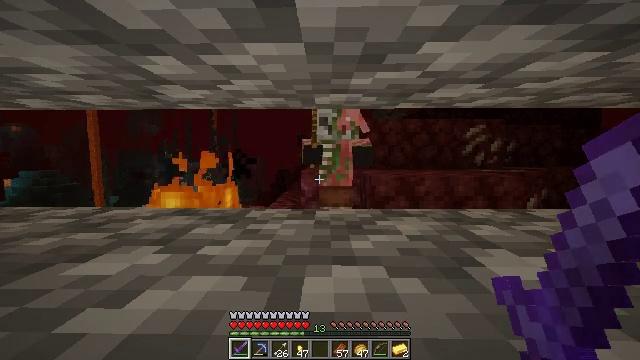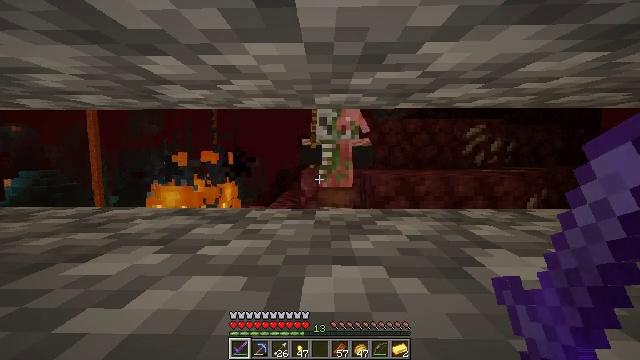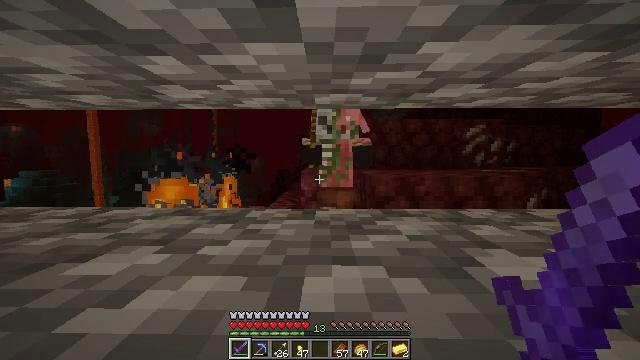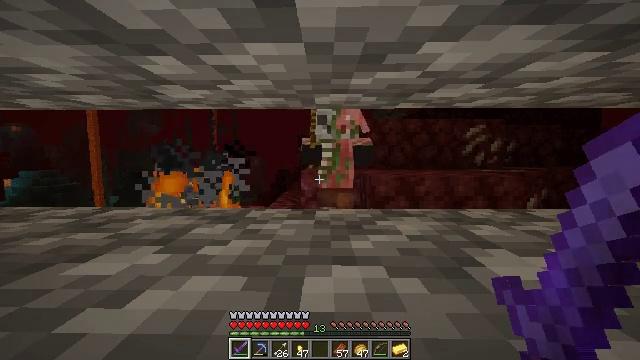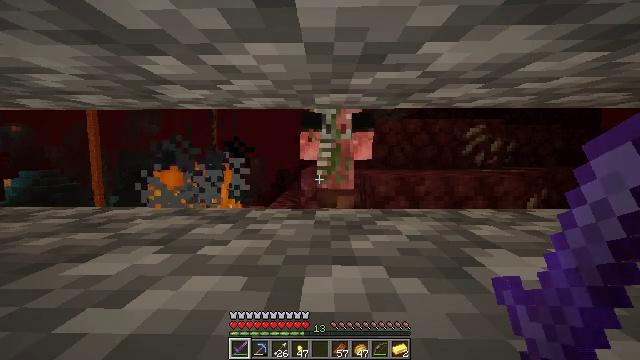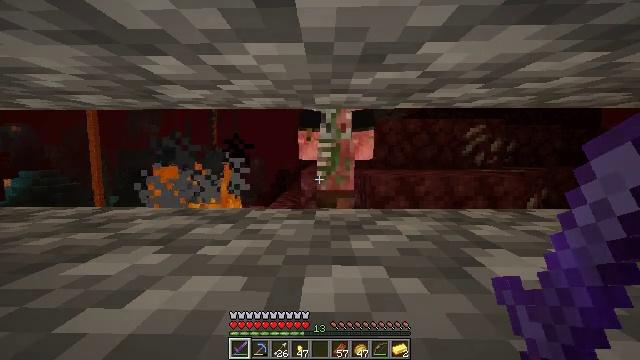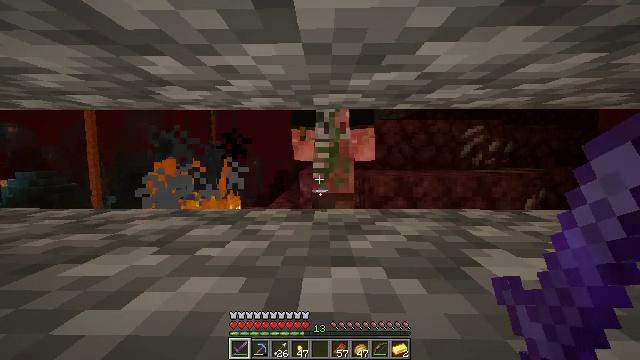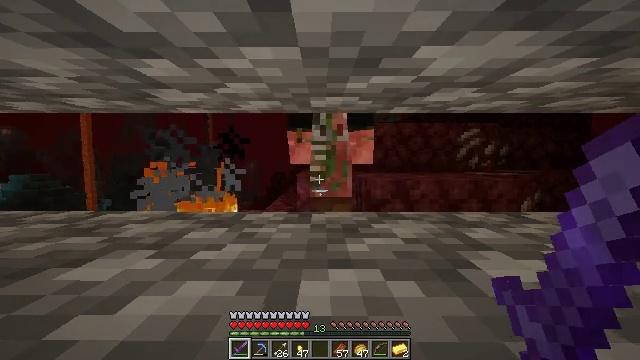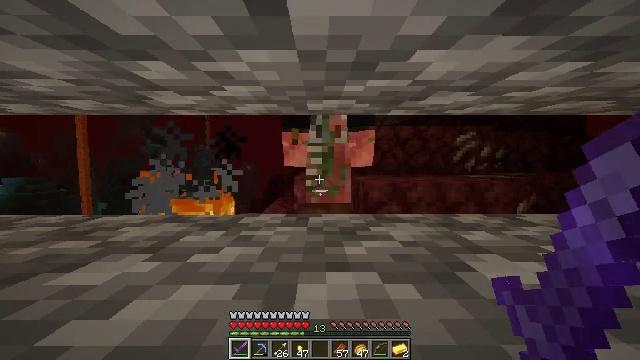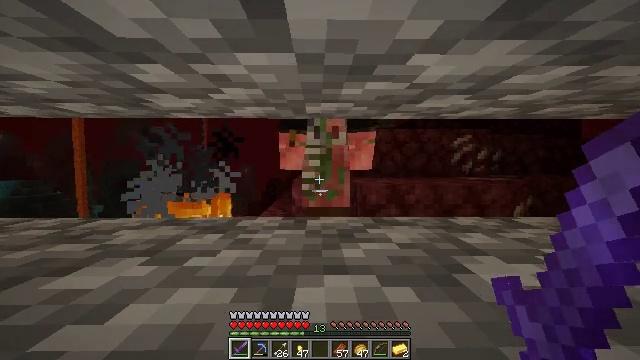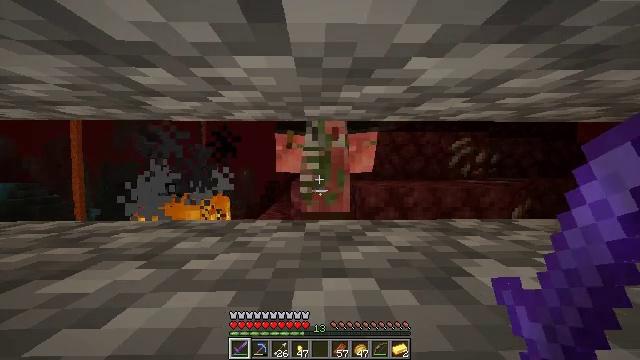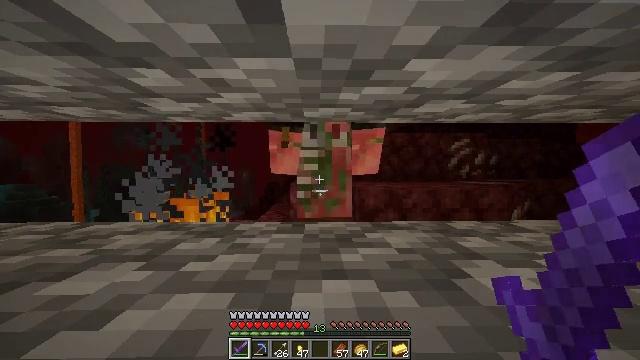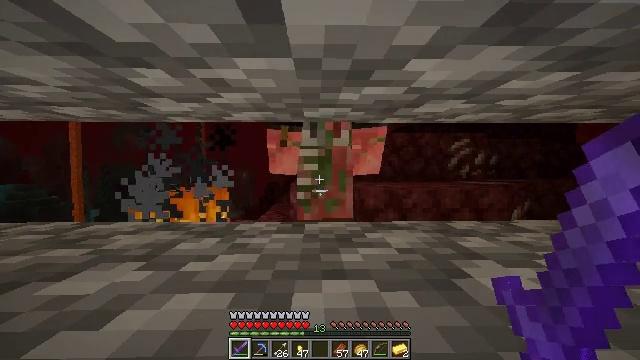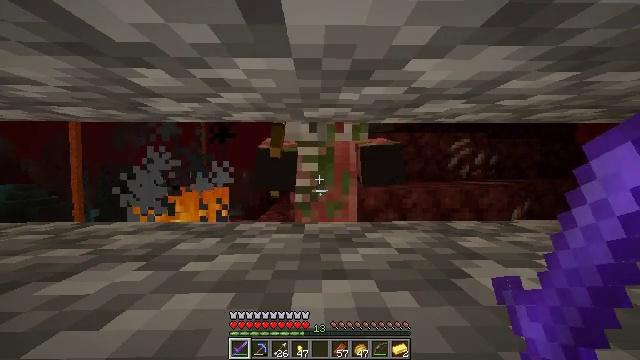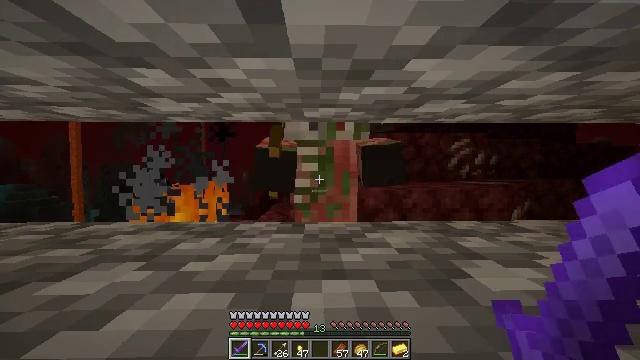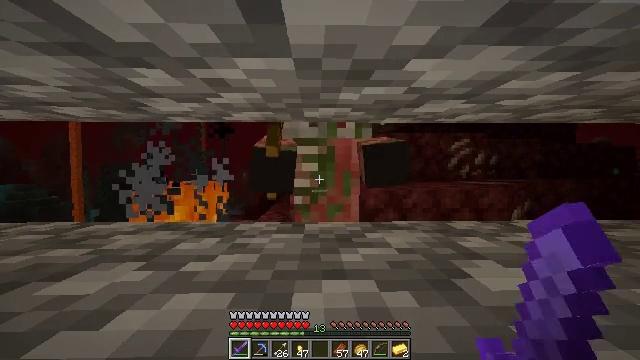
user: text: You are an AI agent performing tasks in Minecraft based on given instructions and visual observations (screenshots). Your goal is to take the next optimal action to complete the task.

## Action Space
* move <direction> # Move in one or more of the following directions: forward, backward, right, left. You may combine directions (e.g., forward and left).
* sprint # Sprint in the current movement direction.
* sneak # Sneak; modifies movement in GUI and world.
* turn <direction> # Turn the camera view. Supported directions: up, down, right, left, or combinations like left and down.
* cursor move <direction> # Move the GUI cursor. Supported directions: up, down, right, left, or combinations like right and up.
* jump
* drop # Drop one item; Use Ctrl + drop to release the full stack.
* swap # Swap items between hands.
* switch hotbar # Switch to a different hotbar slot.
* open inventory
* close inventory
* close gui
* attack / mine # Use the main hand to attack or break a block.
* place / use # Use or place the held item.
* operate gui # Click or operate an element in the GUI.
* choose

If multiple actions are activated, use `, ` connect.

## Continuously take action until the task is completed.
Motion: motion action
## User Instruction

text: Combat the zombified piglin.
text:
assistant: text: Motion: no_op
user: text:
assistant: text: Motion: no_op
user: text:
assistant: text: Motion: no_op
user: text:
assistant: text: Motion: no_op
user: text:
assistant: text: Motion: no_op
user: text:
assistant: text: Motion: no_op
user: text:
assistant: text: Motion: no_op
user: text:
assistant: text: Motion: no_op
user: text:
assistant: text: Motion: no_op
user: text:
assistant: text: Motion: no_op
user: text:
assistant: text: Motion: no_op
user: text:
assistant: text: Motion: no_op
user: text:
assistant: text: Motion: no_op
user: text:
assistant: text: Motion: attack / mine
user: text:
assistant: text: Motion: attack / mine
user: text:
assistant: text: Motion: attack / mine
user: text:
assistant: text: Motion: no_op
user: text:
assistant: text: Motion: no_op
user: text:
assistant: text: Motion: no_op